【题型】解答题　【知识点】向量　【难度】easy
高一学生将质量为 20kg 的物体用两根绳子悬挂起来，如图（1）（2），两根绳子与铅垂线的夹角分别为 $45^\circ$ 和 $30^\circ$，则拉力 $\vec{f_1}$ 与 $\vec{f_2}$ 大小的比值为

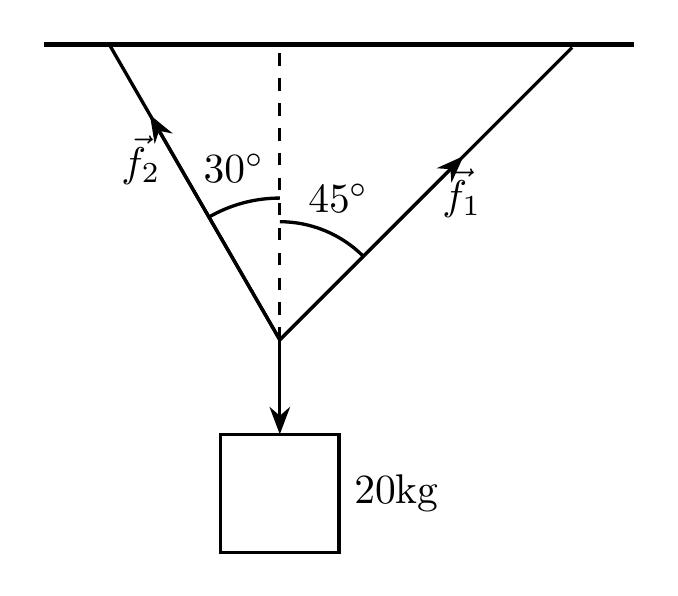
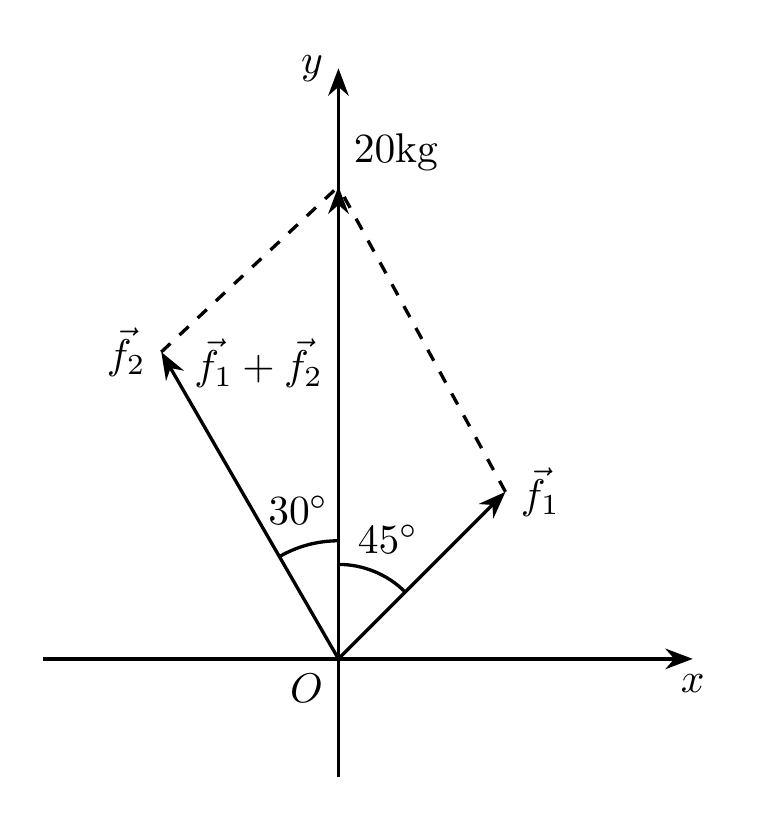
【解答】
\textbf{【答案】} $\boldsymbol{\frac{\sqrt{2}}{2}}$

\vspace{1em}
\textbf{【解析】}
设 $|\vec{f_1}| = x\ \mathrm{N}$，$|\vec{f_2}| = y\ \mathrm{N}$，

则
\[
x\sin 45^\circ = y\sin 30^\circ,
\]

可得
\[
\frac{|\vec{f_1}|}{|\vec{f_2}|} = \frac{x}{y} = \frac{\sin 30^\circ}{\sin 45^\circ} = \frac{\frac{1}{2}}{\frac{\sqrt{2}}{2}} = \frac{\sqrt{2}}{2}.
\]

故答案为：$\boldsymbol{\frac{\sqrt{2}}{2}}$。